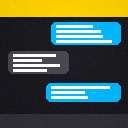
Screen state: on